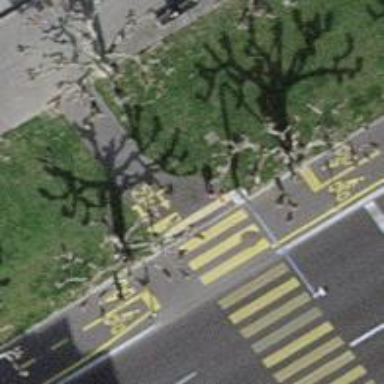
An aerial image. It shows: Asphalt footway with crossing. Both the footway and the cycleway have asphalt surfaces.